Interaction volume radius: 10 \u00c5
Interaction volume height: 35 \u00c5
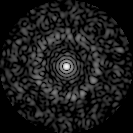
Disorder parameter: 0.8336